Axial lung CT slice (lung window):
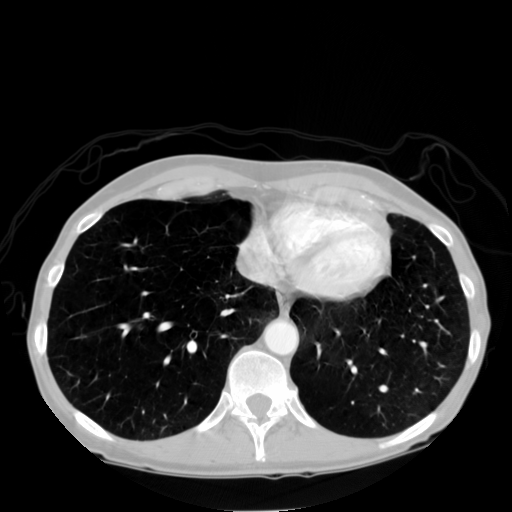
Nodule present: no